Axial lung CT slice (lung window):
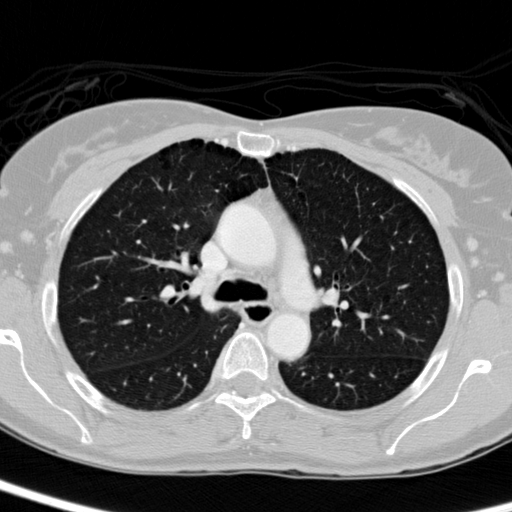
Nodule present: no